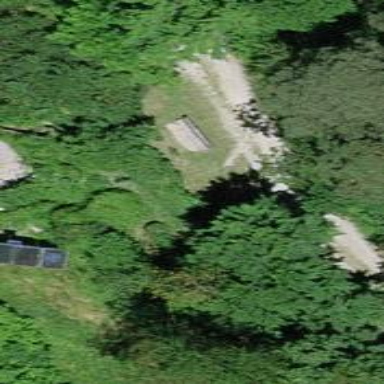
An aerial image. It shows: Bench.